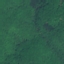
Label: Forest